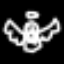
Label: angel